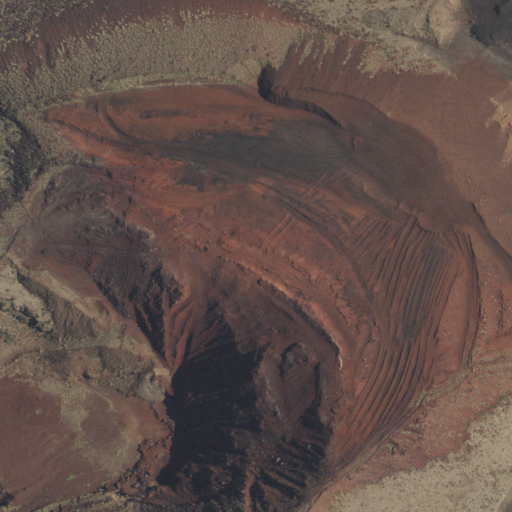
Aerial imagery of mountain in New Mexico named Malpie Mountain containing shrub, evergreen forest, grassland, and open water